Aerial crown-view tile of a tropical tree (Barro Colorado Island, Panama), acquired 20250414:
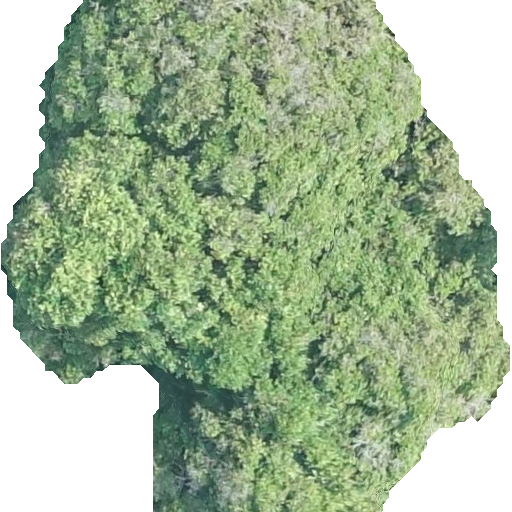
Species: Prioria copaifera
GBIF accepted scientific name: Prioria copaifera
Crown area: 318.849 m²